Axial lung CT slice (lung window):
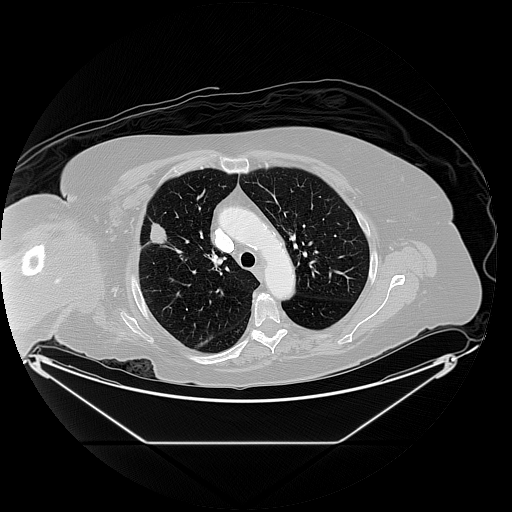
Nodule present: yes
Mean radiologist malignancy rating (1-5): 4.75